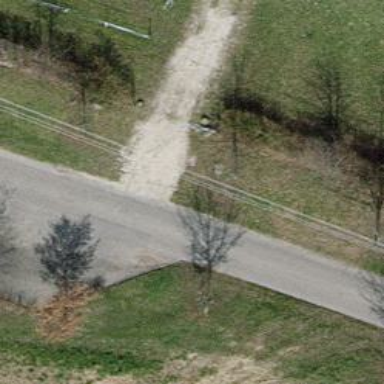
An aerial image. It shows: Bollard barrier.